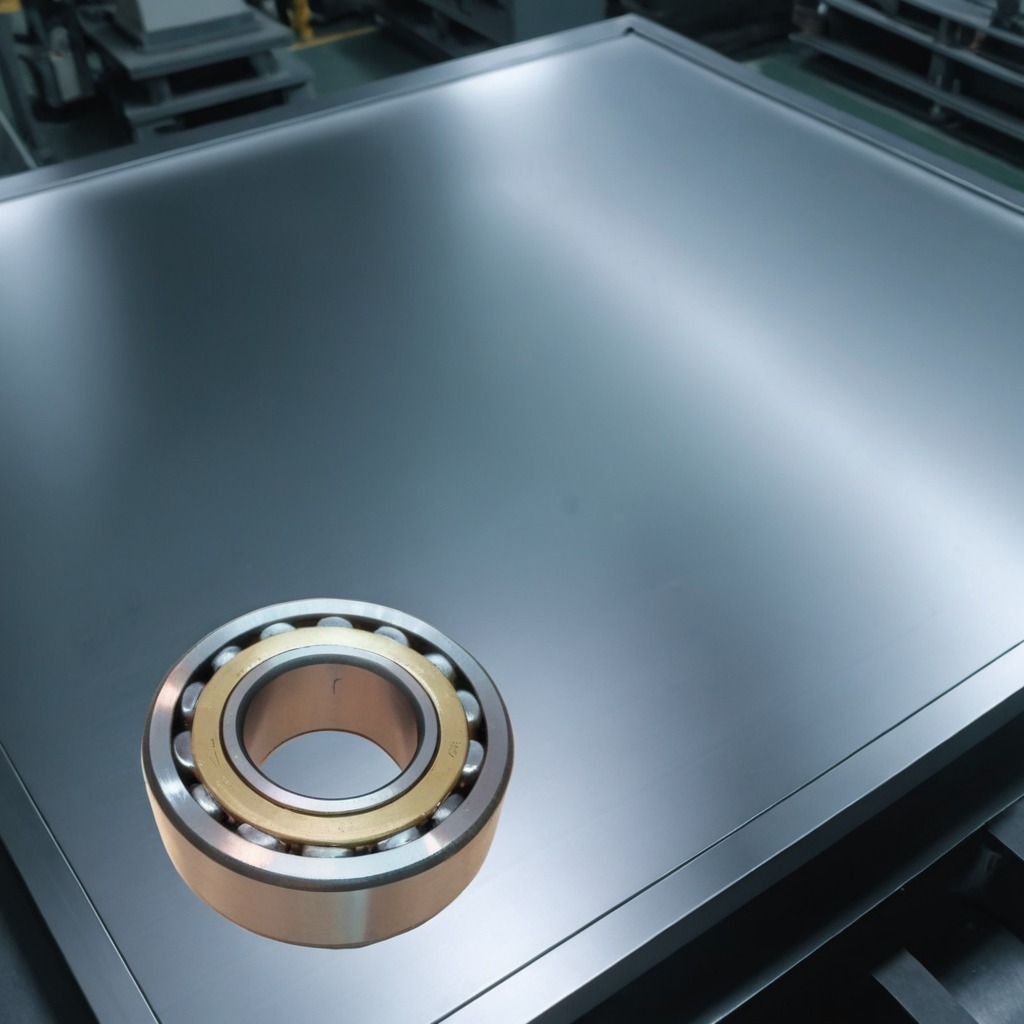
A metal ball bearing is lying on the metal table in a machine shop under fluorescent lights.